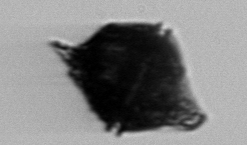
Label: Gonyaulax